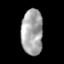
Tissue: skin
Cell type: Epithelial cells
Senescence score: 0.9459
Nuclear area (px): 962
Mean DAPI intensity: 165.956